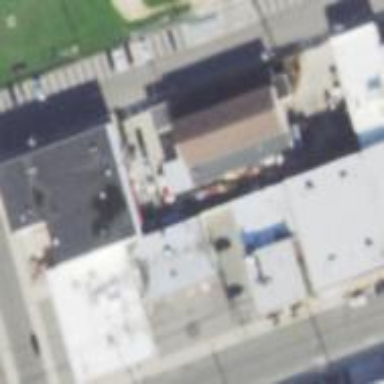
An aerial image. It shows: Commercial building.